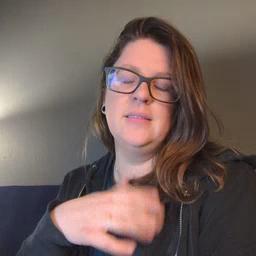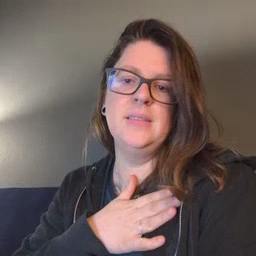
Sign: minemy